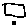
Label: square